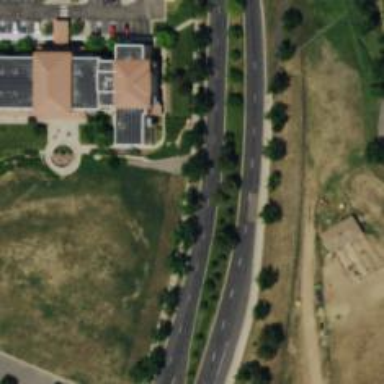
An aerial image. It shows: Tertiary road with asphalt surface and separate sidewalk.